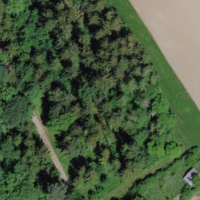
EUNIS habitat code: 44
Species observed at this site:
Impatiens parviflora